Field crop: tomato
Growth stage: 1
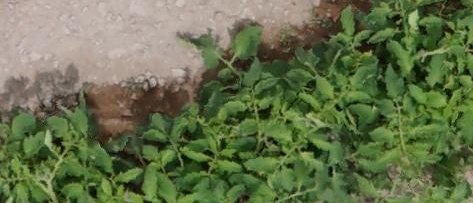
Species: tomato